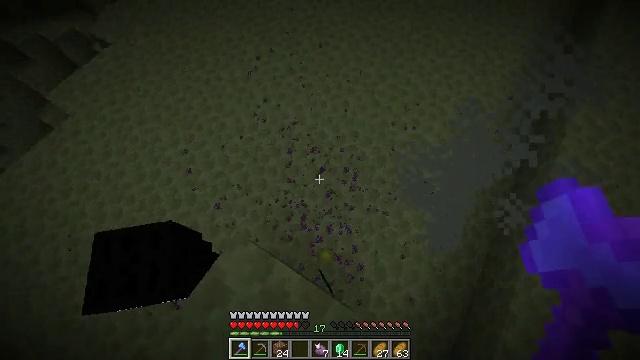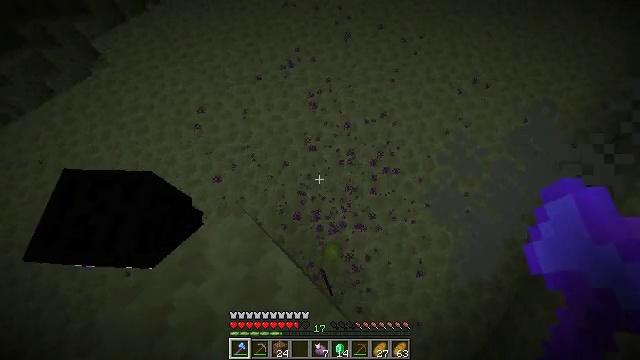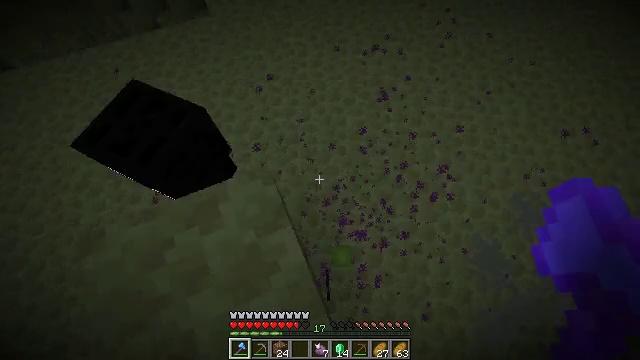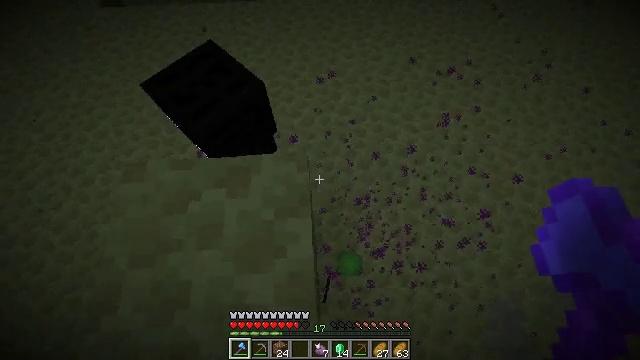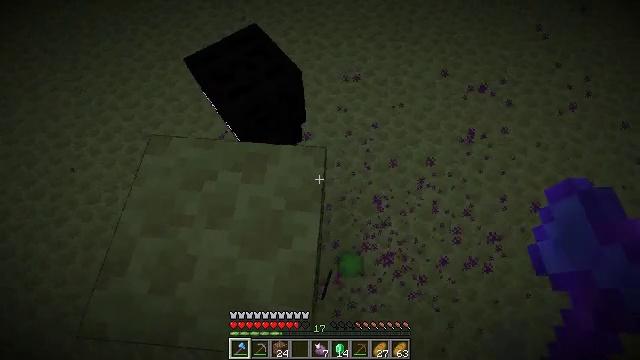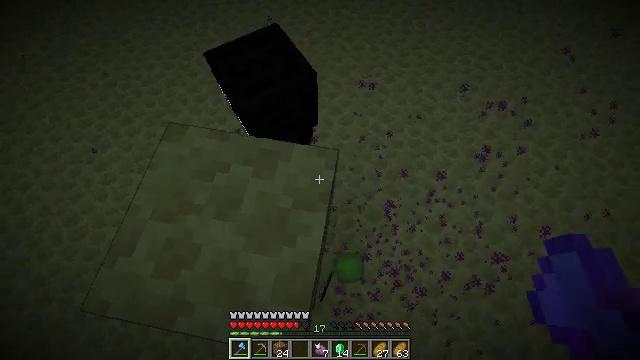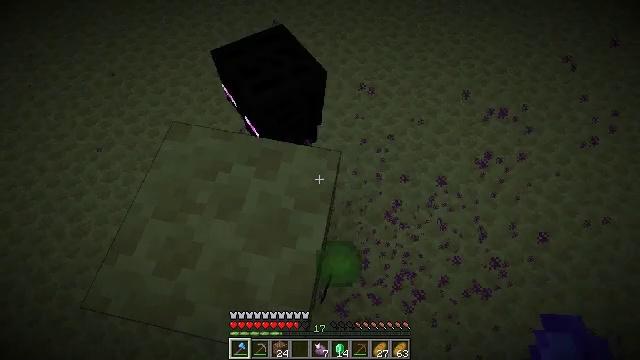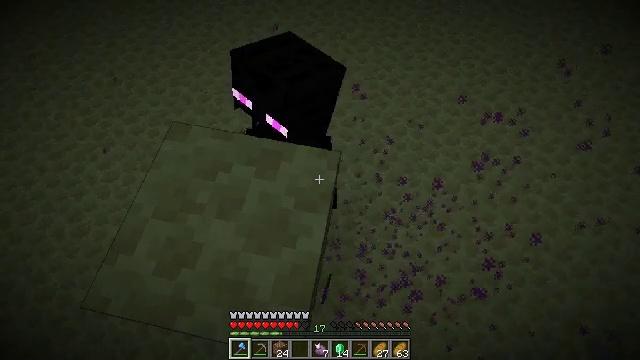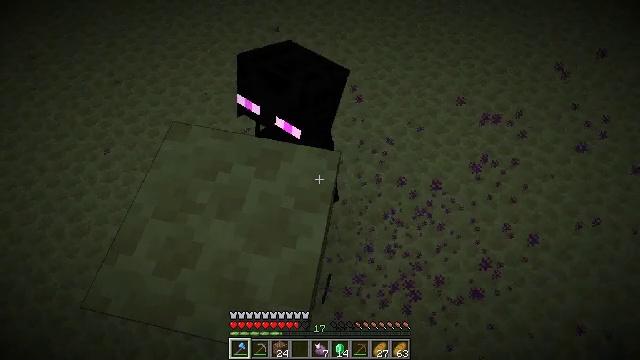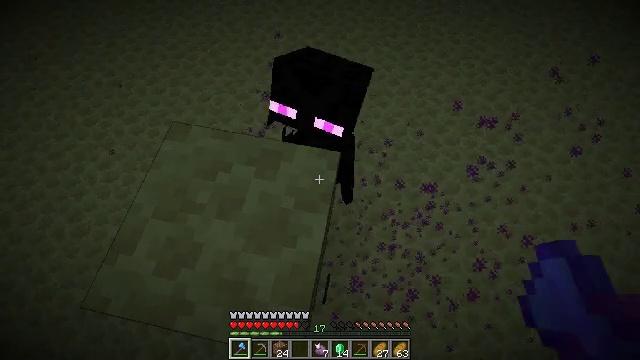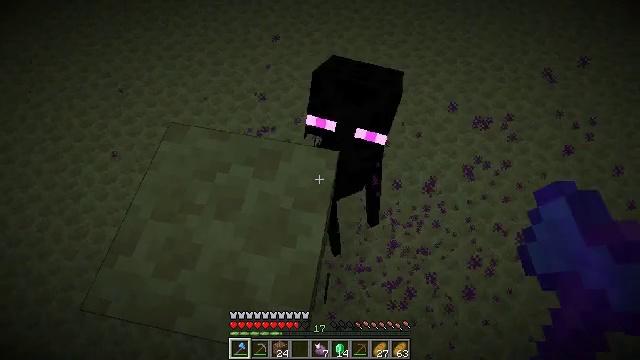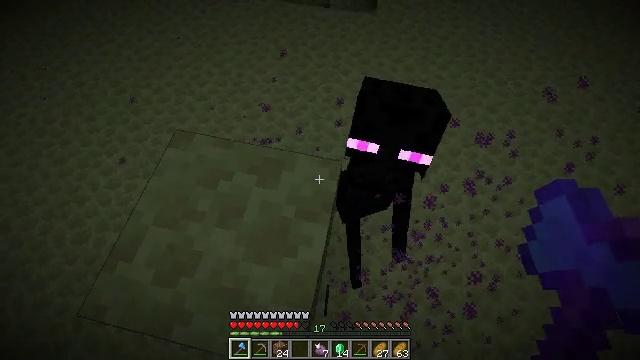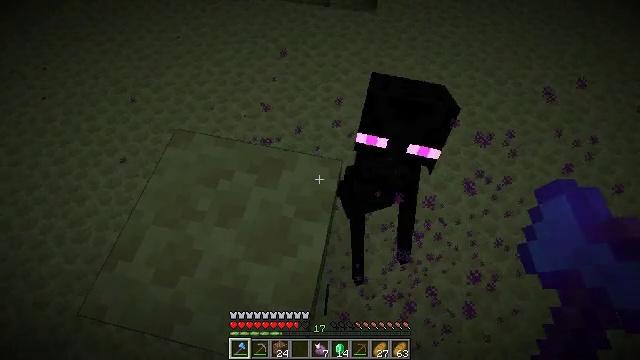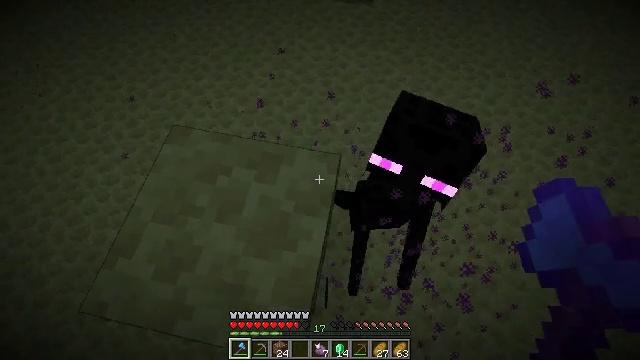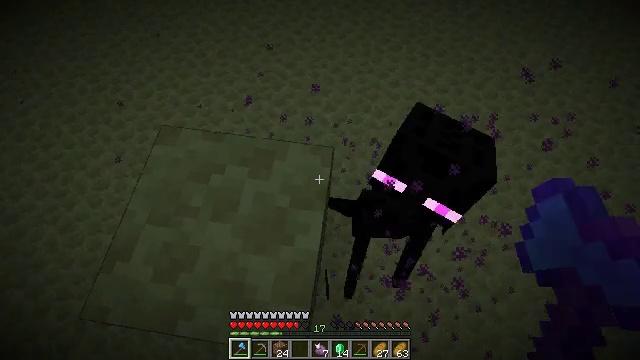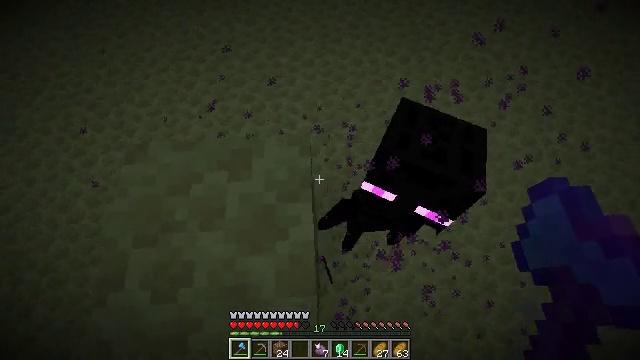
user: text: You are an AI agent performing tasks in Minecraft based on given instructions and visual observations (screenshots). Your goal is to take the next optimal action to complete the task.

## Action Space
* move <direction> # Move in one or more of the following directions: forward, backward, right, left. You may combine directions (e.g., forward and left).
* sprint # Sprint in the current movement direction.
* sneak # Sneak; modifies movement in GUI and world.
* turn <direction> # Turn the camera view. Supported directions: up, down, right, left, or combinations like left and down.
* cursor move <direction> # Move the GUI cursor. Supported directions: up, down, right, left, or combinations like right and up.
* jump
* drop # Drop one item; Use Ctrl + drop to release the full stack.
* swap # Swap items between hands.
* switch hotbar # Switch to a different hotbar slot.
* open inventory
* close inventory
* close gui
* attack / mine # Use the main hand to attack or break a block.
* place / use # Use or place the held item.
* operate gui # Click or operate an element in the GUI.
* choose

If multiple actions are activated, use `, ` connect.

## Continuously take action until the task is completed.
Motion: motion action
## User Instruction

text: Defeat an enderman.
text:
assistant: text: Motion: sneak, turn left
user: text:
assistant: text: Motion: sneak, turn left
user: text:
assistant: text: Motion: sneak, turn left
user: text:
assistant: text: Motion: sneak, turn left
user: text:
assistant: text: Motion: sneak, turn left
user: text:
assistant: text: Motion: sneak, turn left
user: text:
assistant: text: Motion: sneak
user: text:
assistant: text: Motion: sneak
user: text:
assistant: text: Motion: sneak
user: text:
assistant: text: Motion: sneak
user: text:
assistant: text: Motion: sneak, turn left and up
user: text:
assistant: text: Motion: sneak
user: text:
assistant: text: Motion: sneak, turn down
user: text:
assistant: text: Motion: sneak, turn right and down
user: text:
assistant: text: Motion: sneak, turn right and down
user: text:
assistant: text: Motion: sneak, turn right and down
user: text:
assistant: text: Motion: sneak, turn right and down
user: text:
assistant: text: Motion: sneak, turn right and down
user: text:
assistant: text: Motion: sneak, turn right
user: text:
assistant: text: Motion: sneak, turn right
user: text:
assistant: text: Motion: sneak, turn right, jump
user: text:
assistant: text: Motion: sneak, turn right, jump
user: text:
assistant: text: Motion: sneak, turn right and up, jump
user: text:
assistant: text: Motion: sneak, turn right and up, jump
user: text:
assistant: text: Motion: sneak, turn right and up
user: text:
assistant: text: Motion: sneak, turn up
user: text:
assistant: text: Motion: sneak, turn right and up
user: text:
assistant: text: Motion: sneak, turn right
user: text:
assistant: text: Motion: sneak, turn right
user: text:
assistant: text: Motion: sneak, turn right and down